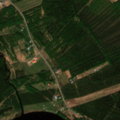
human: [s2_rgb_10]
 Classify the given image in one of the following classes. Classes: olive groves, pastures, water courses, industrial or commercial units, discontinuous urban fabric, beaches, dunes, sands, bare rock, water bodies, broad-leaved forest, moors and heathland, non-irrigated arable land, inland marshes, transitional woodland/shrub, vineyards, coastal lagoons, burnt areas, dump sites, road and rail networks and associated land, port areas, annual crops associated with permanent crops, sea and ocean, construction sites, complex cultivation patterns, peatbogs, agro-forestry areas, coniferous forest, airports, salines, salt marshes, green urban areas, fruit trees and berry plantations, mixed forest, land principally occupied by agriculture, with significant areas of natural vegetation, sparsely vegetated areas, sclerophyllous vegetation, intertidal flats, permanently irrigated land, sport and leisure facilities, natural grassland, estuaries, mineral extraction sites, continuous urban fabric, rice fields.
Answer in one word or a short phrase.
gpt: land principally occupied by agriculture, with significant areas of natural vegetation, mixed forest, water courses